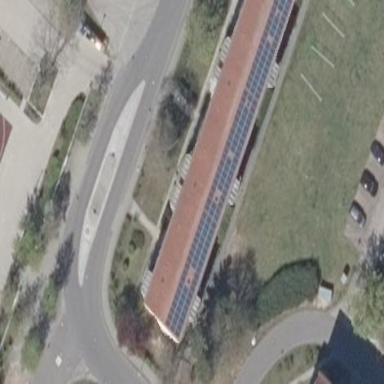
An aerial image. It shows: Solar photovoltaic panel generator placed on the roof.